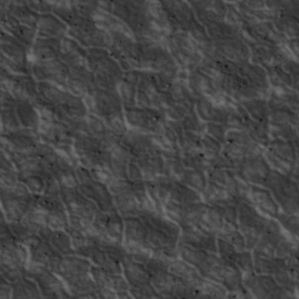
Label: non_frost